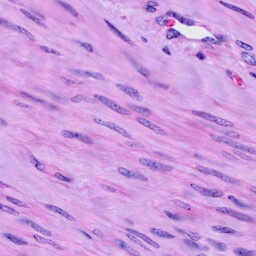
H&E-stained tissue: Cervix